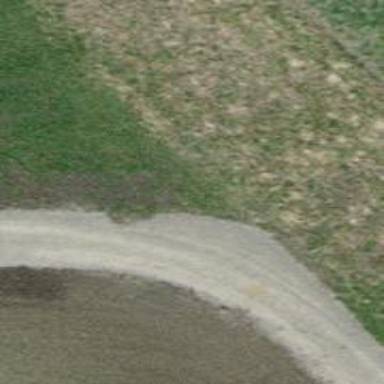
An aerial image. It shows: Pebblestone track.